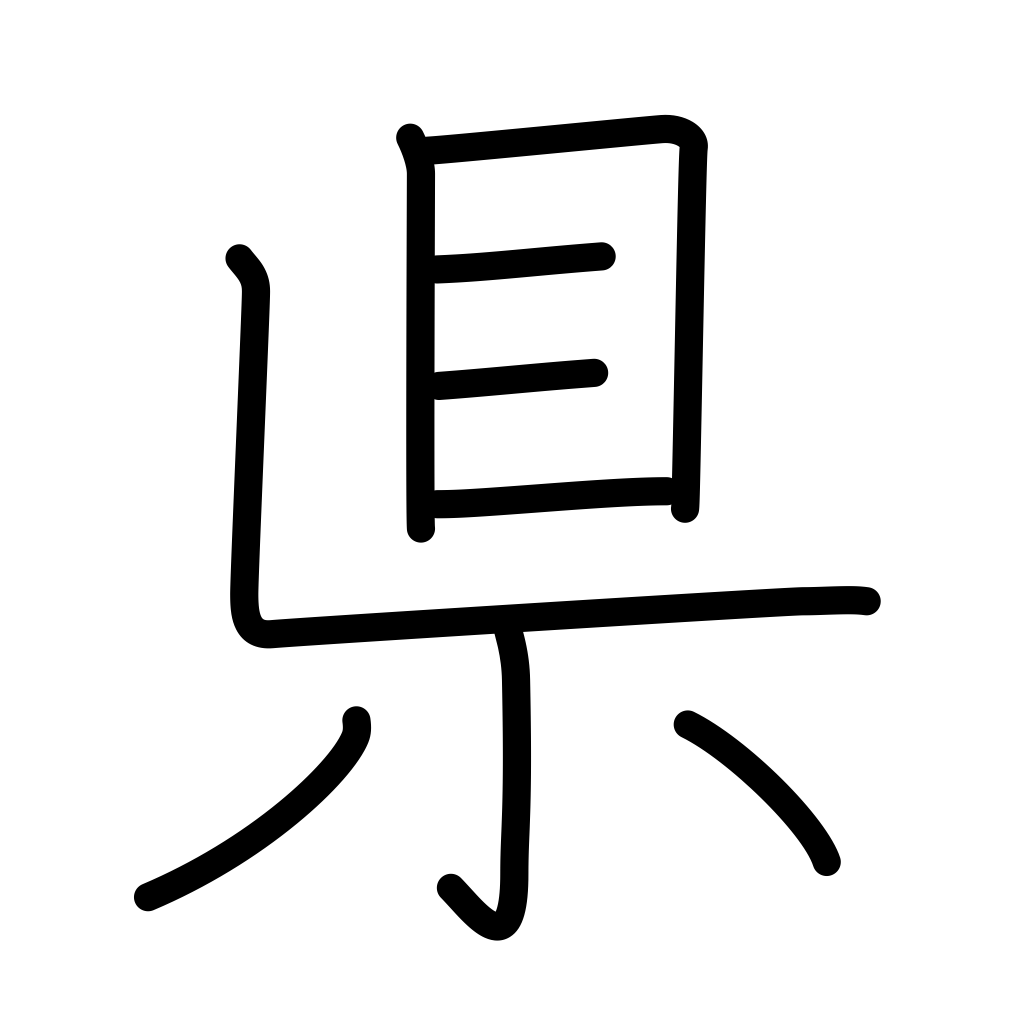
Meaning: prefecture